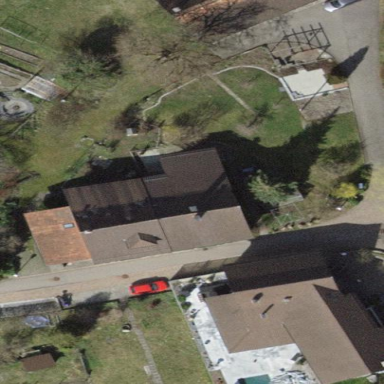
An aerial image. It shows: Gabled roof house.